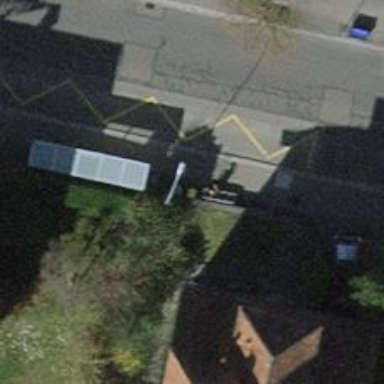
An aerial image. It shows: Post box.